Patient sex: F
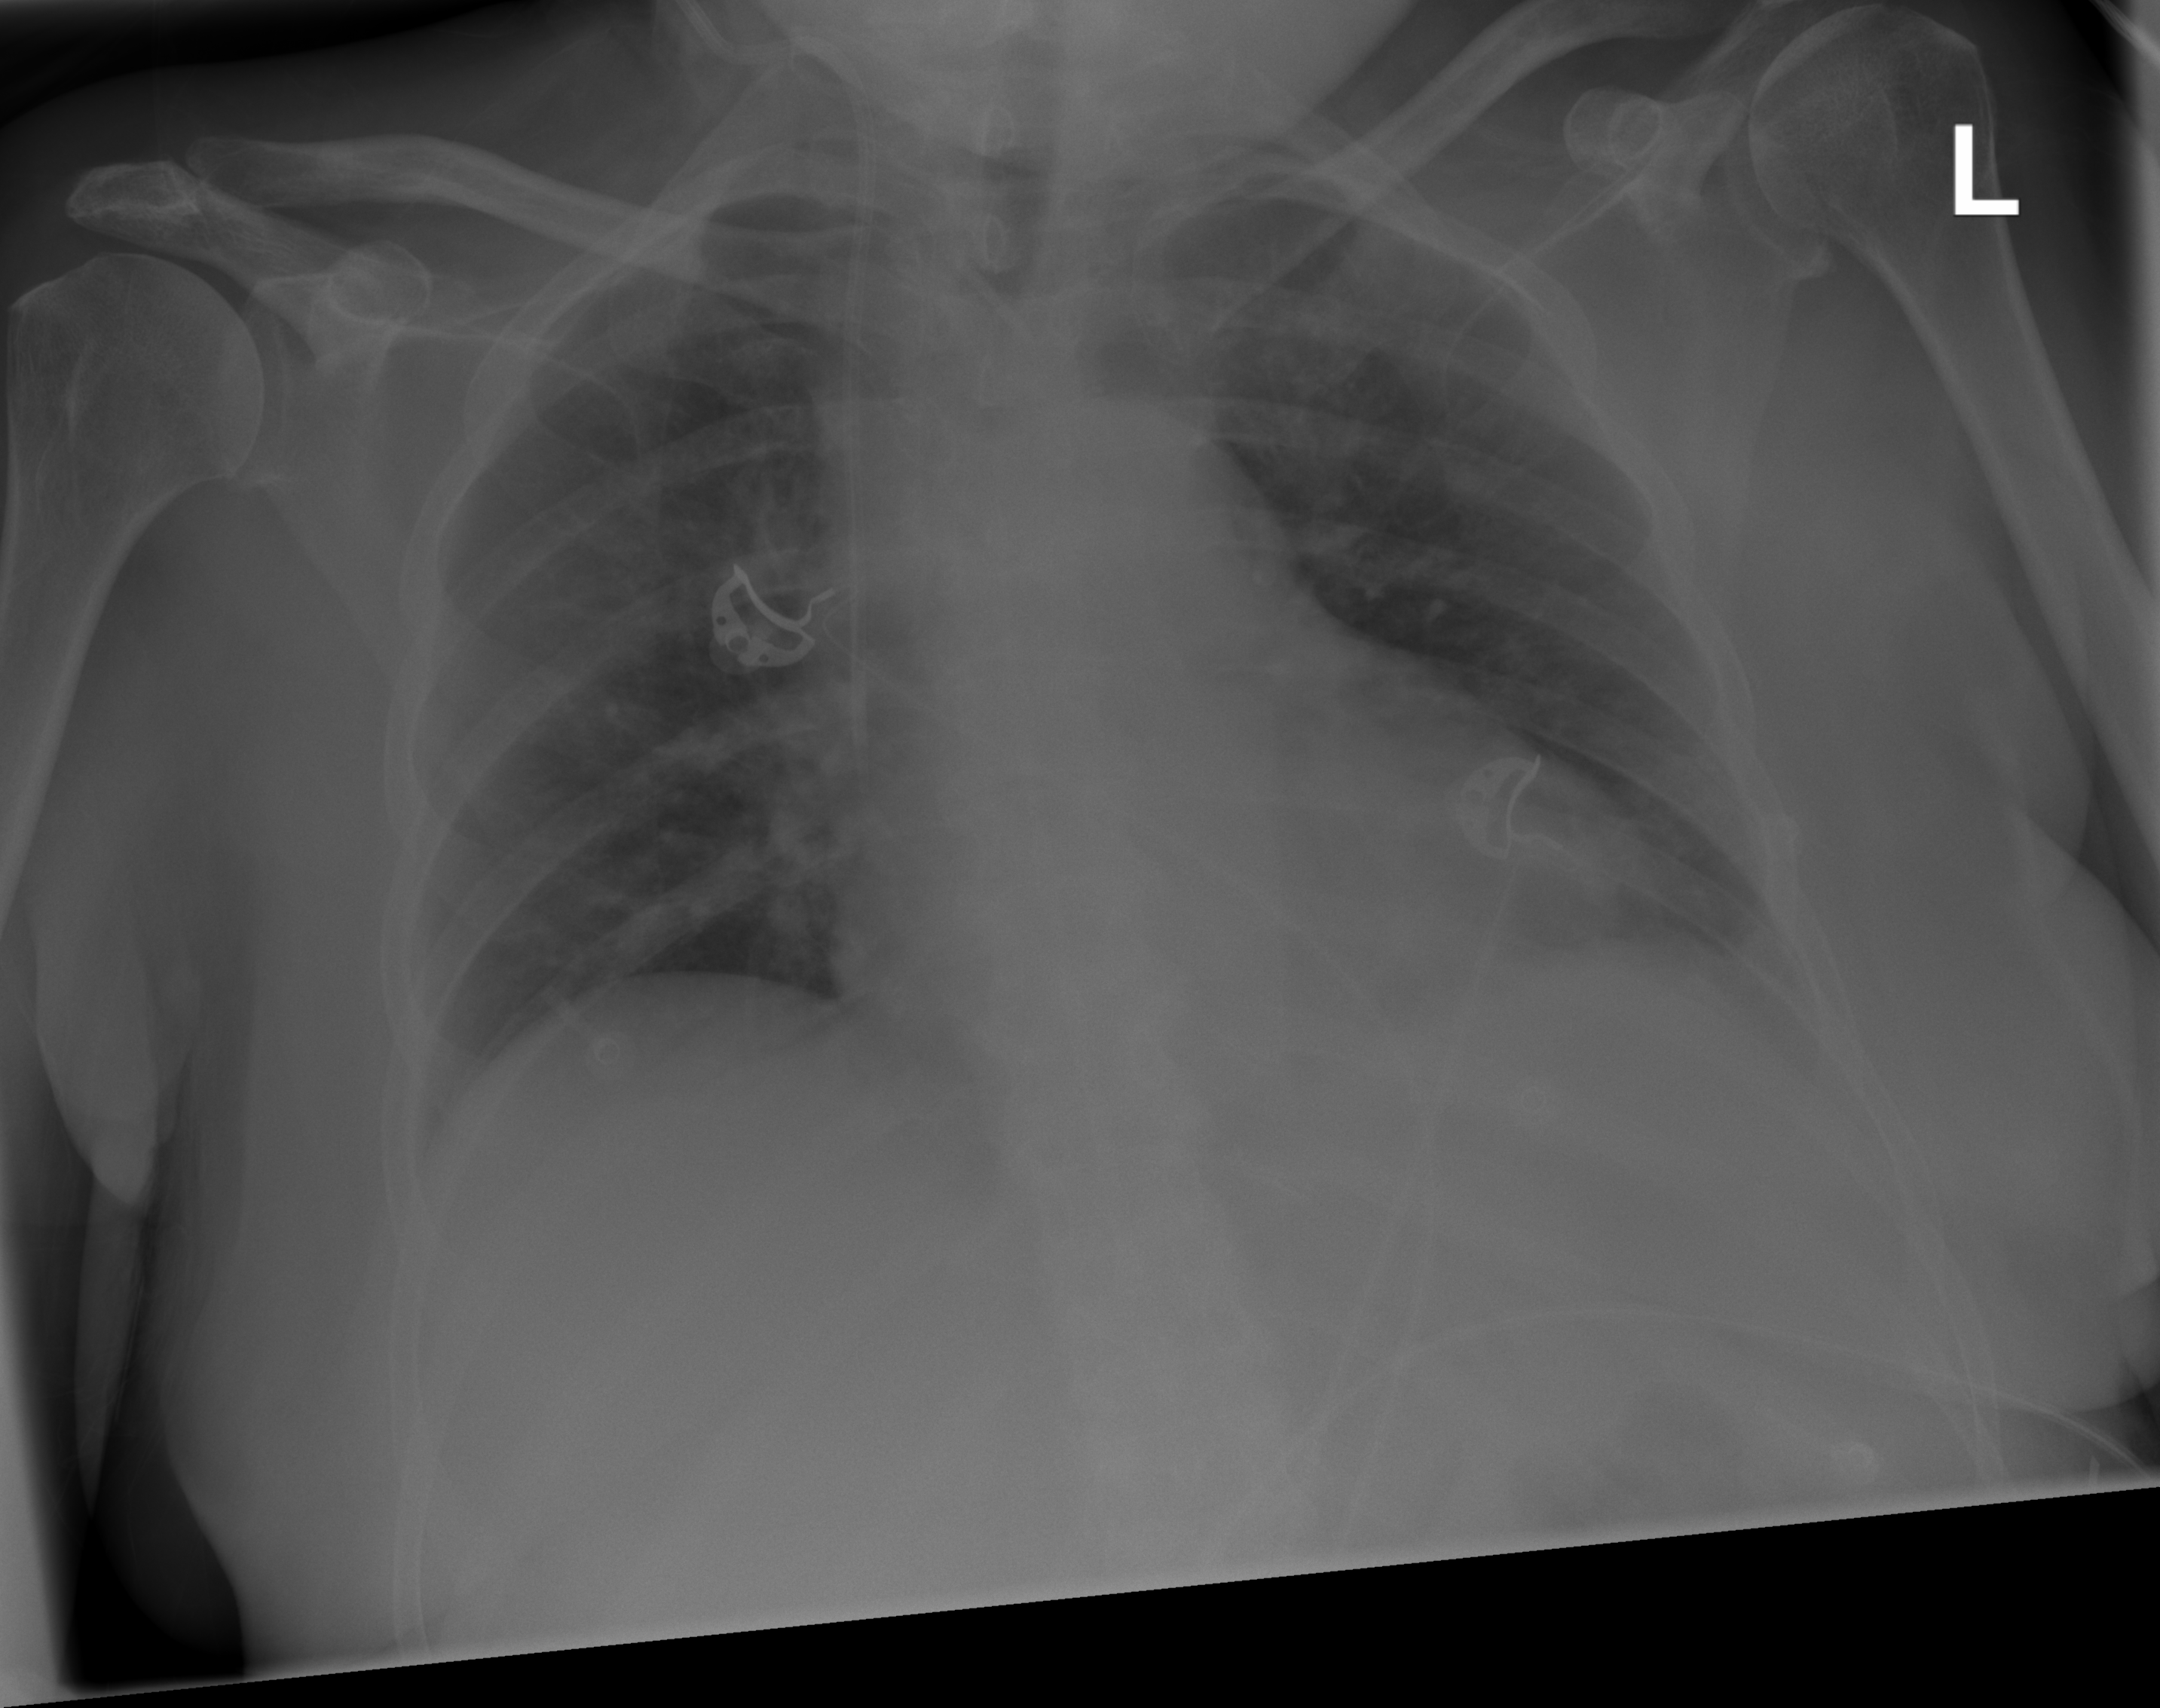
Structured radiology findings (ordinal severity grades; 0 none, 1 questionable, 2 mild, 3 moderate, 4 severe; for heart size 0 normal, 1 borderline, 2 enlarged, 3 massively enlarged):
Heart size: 1
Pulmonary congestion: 0
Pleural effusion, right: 0
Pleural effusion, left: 2
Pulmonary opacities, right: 0
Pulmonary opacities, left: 0
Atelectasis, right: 0
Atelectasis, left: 0